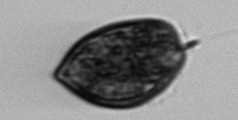
Label: Prorocentrum_micans